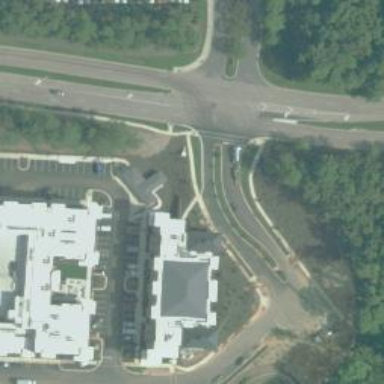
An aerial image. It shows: Marked road crossing.